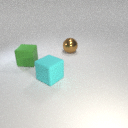
large brown metal sphere behind large cyan rubber cube